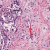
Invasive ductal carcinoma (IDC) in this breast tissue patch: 1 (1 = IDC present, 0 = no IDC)